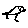
Label: bird